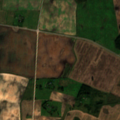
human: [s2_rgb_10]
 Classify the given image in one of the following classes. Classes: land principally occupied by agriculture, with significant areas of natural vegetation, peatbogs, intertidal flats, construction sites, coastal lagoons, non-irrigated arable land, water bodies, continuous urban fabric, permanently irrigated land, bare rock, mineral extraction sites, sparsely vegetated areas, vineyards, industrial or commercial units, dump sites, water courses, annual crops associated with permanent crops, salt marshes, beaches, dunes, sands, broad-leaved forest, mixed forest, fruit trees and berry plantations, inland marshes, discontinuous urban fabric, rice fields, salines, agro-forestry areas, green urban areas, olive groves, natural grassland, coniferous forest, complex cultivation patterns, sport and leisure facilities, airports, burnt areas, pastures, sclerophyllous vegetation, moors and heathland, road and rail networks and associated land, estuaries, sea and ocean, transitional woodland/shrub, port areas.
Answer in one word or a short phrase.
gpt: non-irrigated arable land, complex cultivation patterns